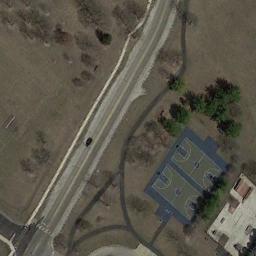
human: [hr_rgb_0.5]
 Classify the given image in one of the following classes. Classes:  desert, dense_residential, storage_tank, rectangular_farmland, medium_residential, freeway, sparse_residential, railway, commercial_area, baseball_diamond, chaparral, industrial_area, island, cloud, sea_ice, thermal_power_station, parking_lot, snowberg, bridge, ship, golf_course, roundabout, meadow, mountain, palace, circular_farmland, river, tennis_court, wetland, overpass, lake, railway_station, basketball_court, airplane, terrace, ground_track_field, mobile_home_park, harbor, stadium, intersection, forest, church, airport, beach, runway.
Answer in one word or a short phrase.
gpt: basketball_court